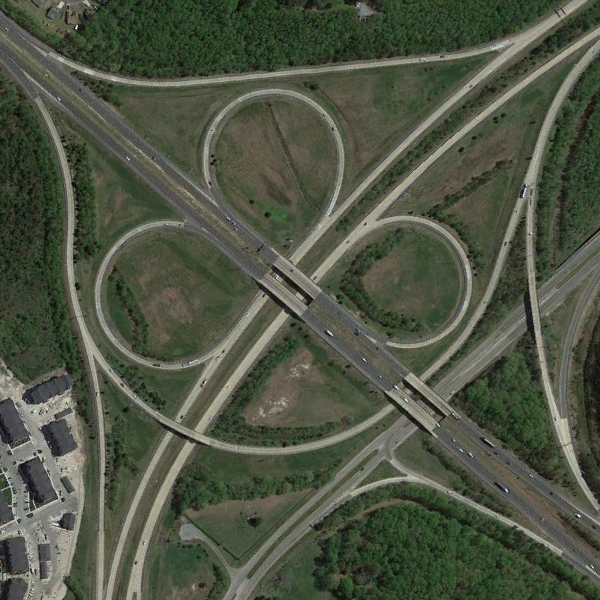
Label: Viaduct